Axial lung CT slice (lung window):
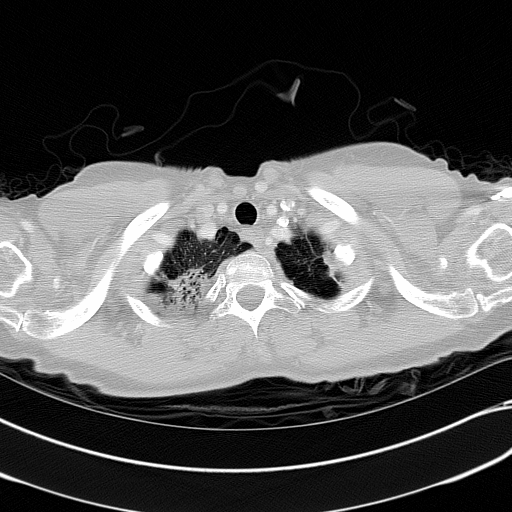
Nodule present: no